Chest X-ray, AP view. Patient: 51 years old, sex M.
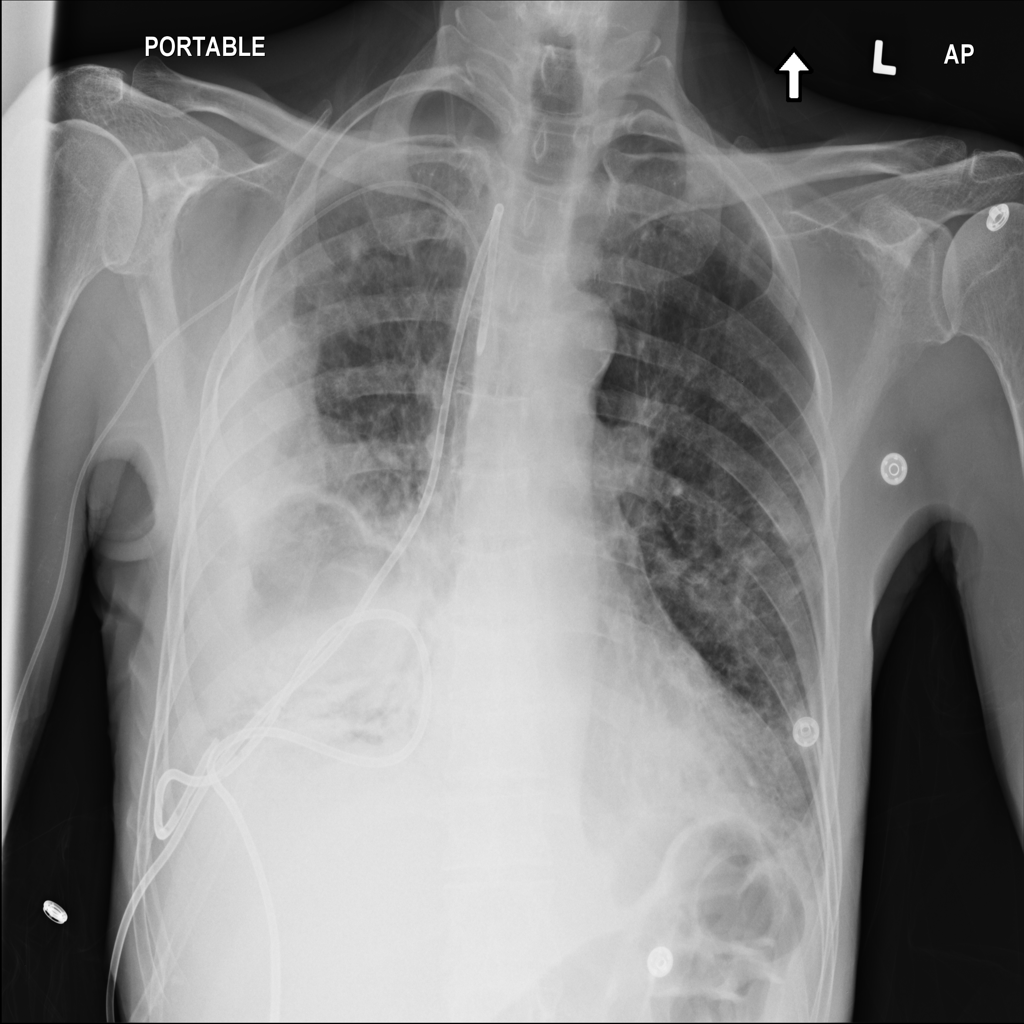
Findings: No Finding